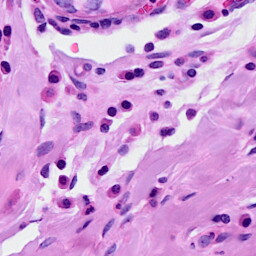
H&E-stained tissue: Breast